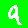
Digit: 9